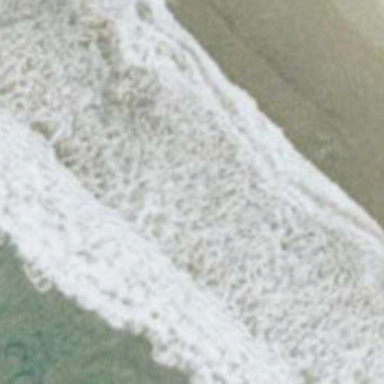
This is a beach with blue sea and sand .